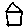
Label: house